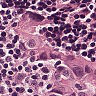
Metastatic tissue present: yes